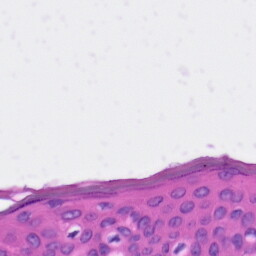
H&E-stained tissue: Skin